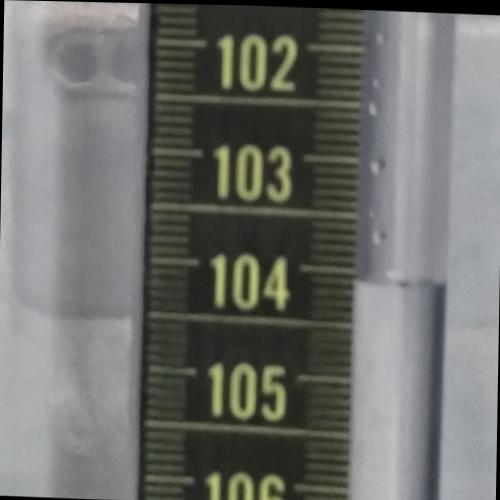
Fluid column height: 104.1 cm